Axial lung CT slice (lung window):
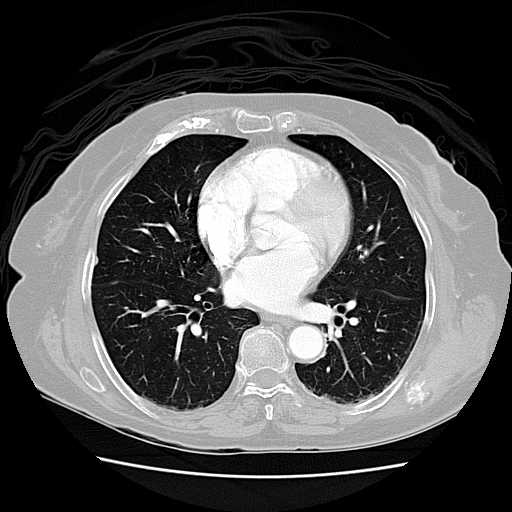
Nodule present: no